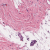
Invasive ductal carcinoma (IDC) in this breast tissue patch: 0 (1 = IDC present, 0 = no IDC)